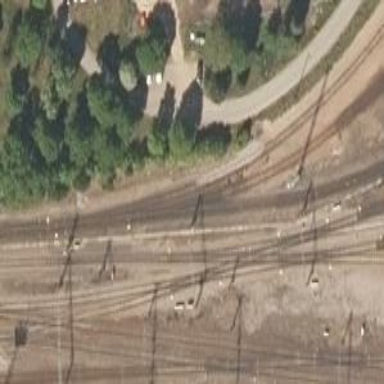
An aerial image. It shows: Railway signal.